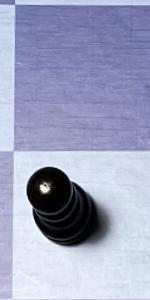
Label: Pawn_Black